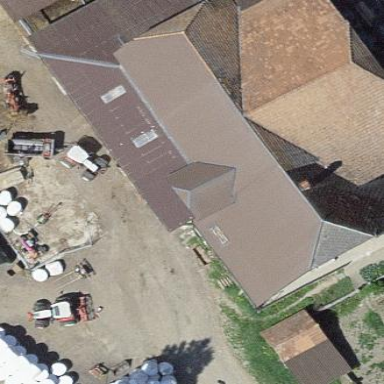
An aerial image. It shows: Farm building.